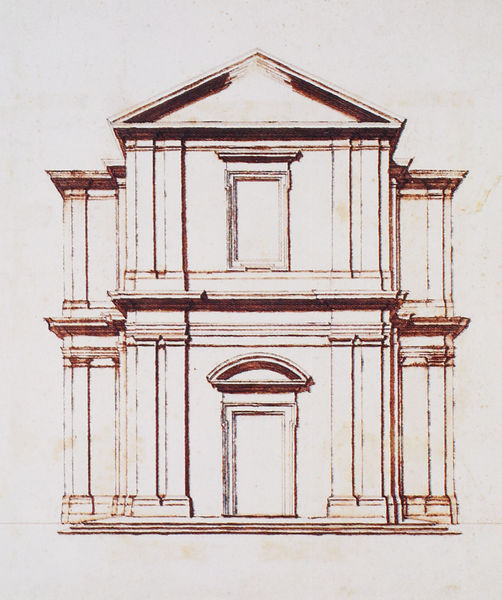
Titel: San Tommaso da Villanova
Künstler: Giovanni Lorenzo Bernini
Standort: Rom, Castel Gandolfo (EU - I - Latium)
Schlagwörter: fenster, skizze, säulen, tür, zeichnung, dach, gebäude, architektur, rahmen, sockel, kirche, klassizismus, renaissance, fassade, giebel, grafik, graphik, pilaster, treppe, symmetrie, balken, stufen, tor, eingang, entwurf, kapitell, segmentbogen, dreiecksgiebel, portal, gesims, portikus, kapelle, rötlich, plan, tempel, dorisch, rötel, fesnter, lisenen, aufriss, tympanon, ädikula, segmentgiebel, architraf, geschoß, gestuft, kappelle, doppelpilaster, giebelfront, dreiecksgiebell